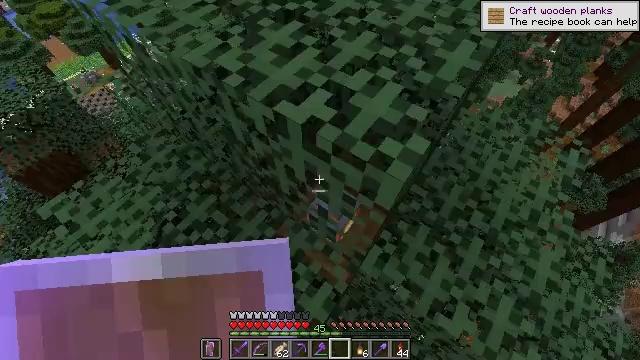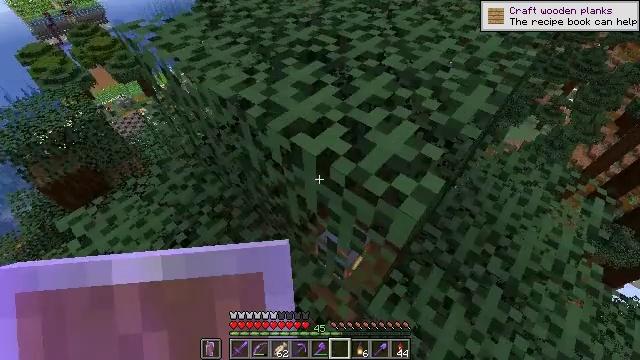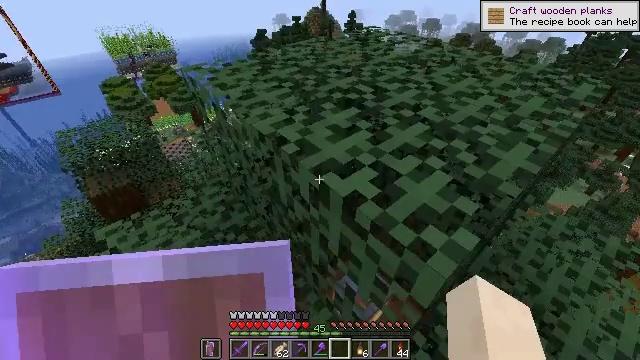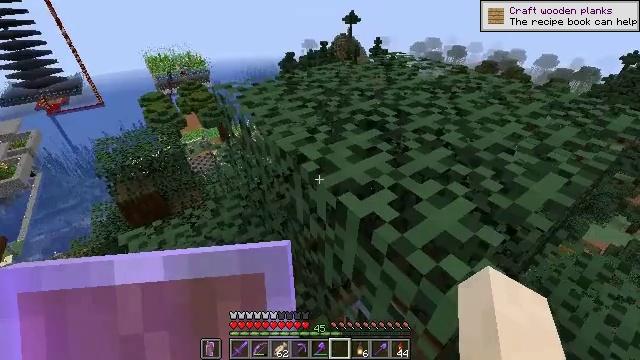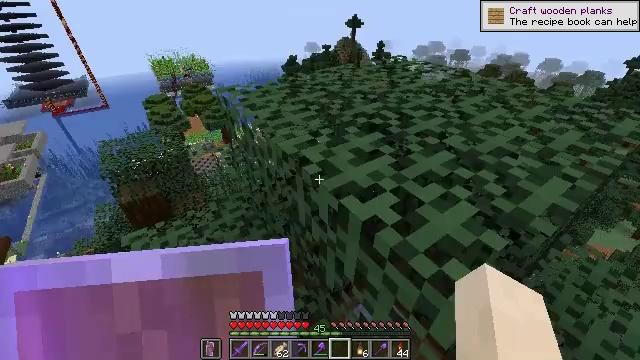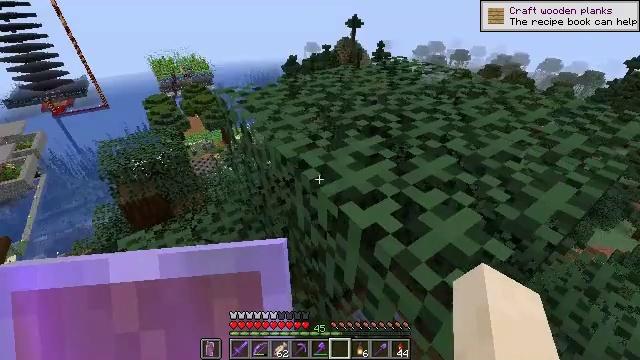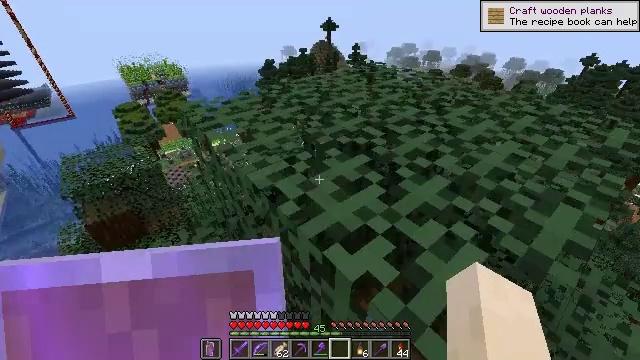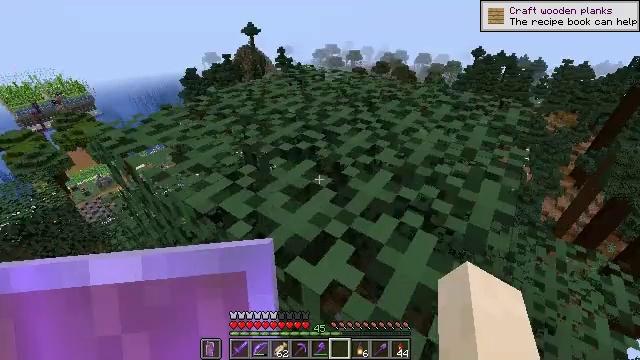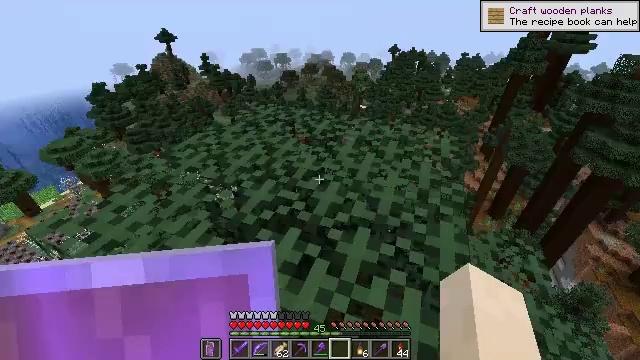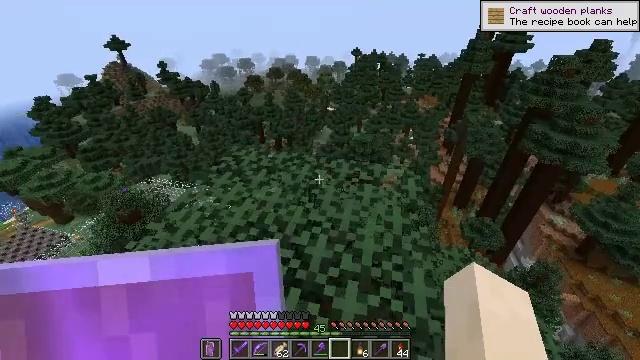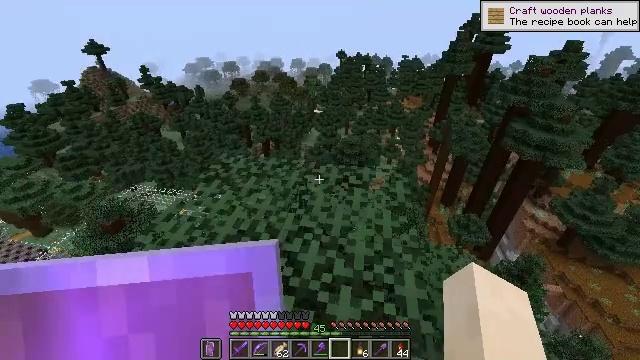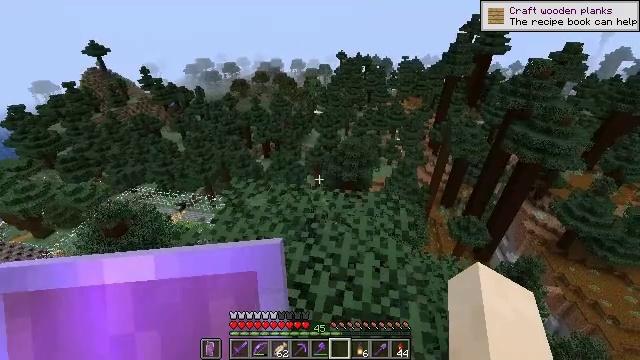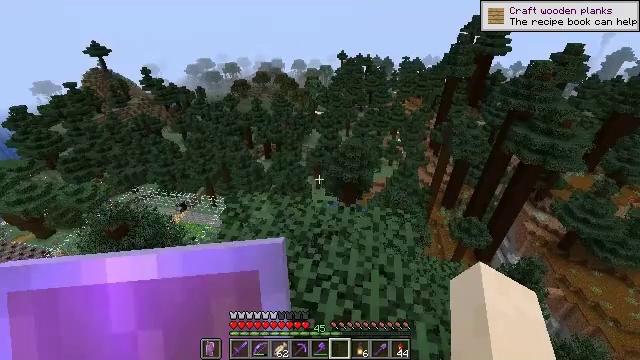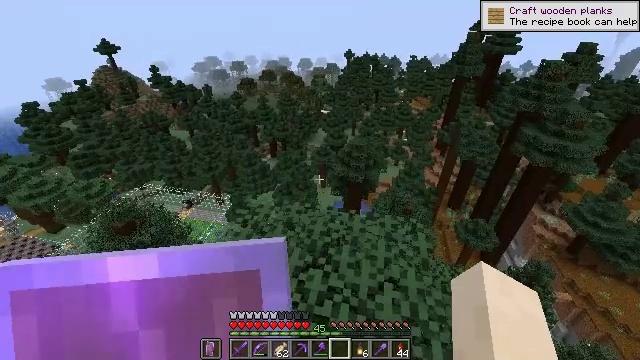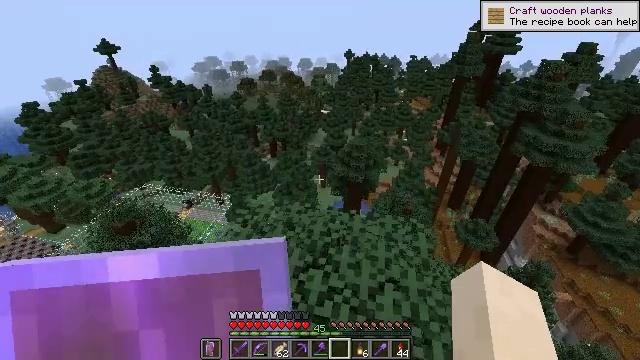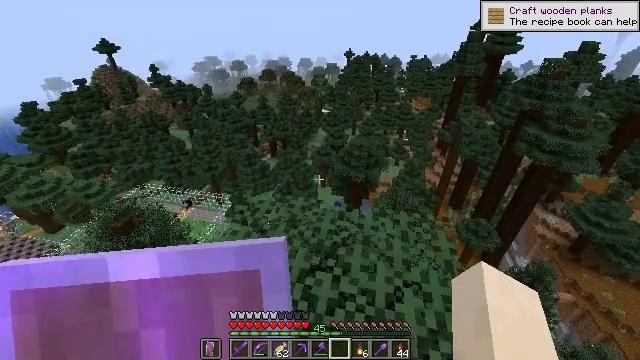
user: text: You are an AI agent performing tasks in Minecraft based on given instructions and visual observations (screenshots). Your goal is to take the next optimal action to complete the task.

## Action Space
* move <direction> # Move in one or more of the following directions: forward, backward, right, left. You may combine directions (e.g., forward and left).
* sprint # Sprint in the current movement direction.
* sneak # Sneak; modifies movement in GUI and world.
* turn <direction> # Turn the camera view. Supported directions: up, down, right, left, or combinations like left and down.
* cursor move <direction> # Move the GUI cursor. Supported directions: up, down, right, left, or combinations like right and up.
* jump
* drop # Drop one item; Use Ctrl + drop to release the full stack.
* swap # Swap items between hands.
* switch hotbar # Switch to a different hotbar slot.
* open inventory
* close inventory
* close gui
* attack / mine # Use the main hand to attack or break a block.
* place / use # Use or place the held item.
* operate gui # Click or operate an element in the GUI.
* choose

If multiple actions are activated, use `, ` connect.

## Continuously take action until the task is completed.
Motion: motion action
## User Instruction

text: Destroy the spruce leaves to get sticks and saplings.
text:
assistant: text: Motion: turn left and up
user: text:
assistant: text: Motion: turn left and up
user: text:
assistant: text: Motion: turn left and up
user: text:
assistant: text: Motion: no_op
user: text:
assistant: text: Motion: move forward
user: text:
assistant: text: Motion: move forward, turn right
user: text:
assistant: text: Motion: move forward, turn right
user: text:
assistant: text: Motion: move forward, turn right, jump
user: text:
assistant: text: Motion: move forward, turn right, jump
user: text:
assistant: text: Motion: move forward, turn right, jump
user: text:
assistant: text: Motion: move forward
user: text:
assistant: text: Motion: move forward
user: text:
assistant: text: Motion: move forward, turn left
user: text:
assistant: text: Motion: move forward
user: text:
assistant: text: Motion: move forward
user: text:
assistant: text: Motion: move forward
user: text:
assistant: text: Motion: move forward
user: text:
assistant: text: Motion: move forward
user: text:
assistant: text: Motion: no_op
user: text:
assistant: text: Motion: no_op
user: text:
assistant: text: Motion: turn left
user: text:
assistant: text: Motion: turn left
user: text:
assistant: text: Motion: turn left and down
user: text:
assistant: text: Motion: turn left and down
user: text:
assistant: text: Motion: turn left
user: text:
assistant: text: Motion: turn left and up
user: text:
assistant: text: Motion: turn left and up
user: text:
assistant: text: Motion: no_op
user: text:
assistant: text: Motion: no_op
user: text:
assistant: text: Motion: no_op